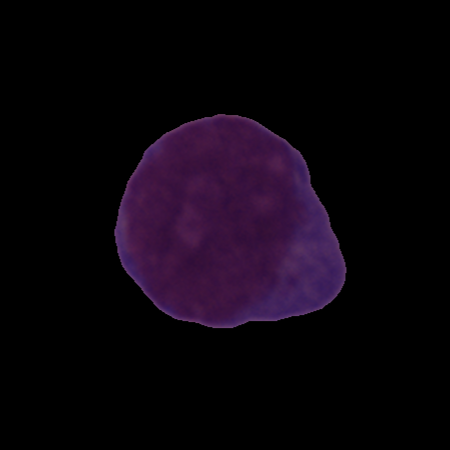
Label: healthy